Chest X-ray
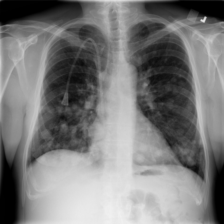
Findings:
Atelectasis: negative
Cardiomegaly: negative
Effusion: negative
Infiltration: negative
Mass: negative
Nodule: negative
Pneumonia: negative
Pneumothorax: negative
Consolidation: negative
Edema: negative
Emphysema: negative
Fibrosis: negative
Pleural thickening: negative
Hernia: negative